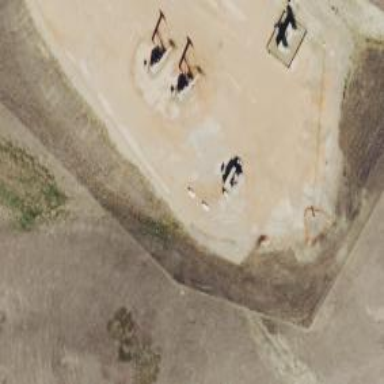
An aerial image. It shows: Storage tank that is man-made.